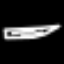
Label: pencil